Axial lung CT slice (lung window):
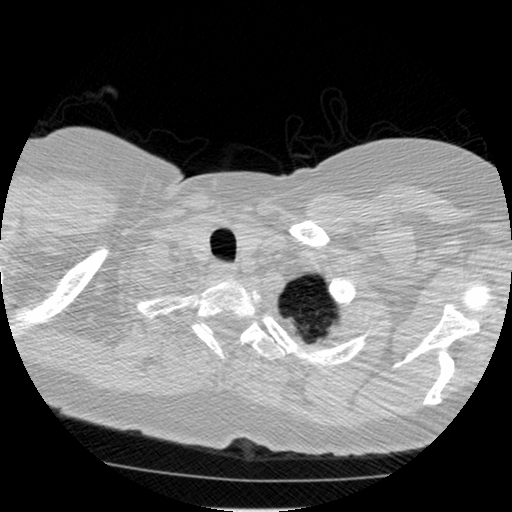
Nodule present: no